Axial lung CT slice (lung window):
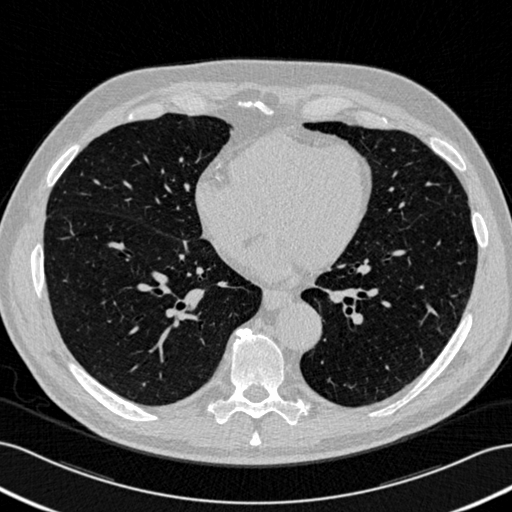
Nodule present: no